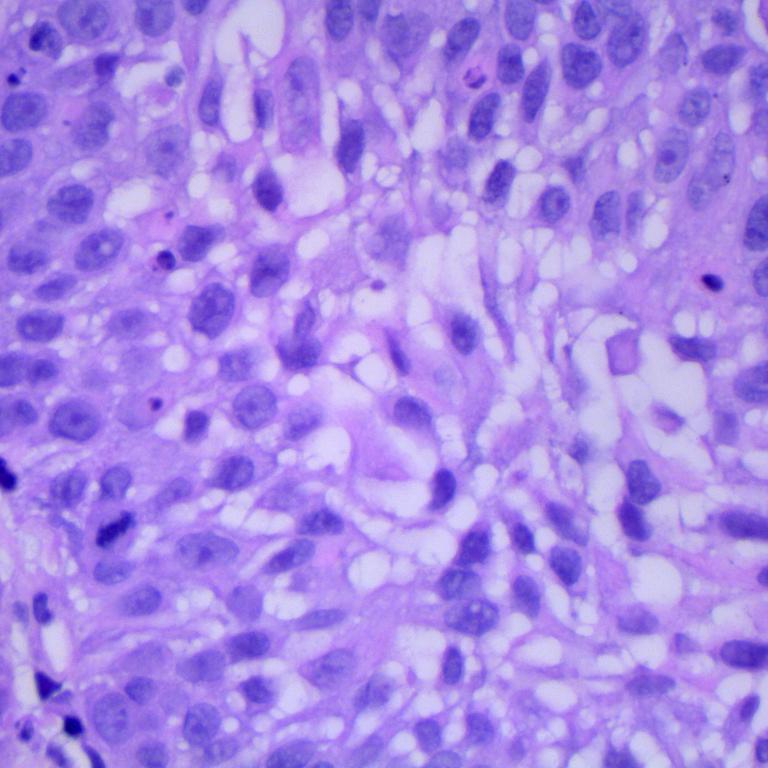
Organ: lung
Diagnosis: squamous carcinomas